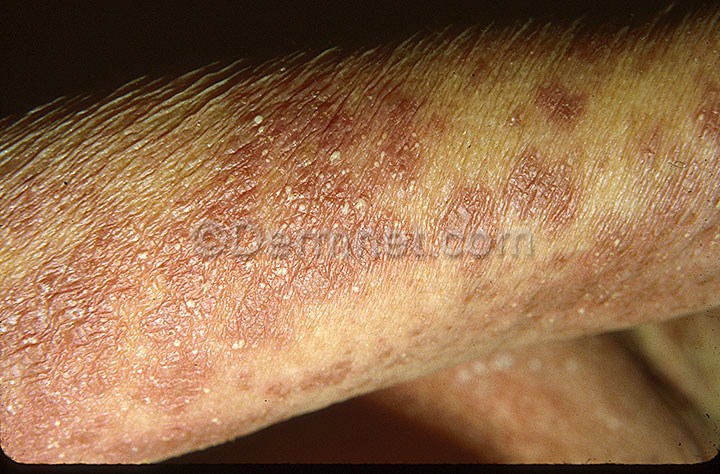
Disease: Psoriasis pictures Lichen Planus and related diseases